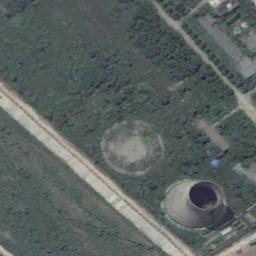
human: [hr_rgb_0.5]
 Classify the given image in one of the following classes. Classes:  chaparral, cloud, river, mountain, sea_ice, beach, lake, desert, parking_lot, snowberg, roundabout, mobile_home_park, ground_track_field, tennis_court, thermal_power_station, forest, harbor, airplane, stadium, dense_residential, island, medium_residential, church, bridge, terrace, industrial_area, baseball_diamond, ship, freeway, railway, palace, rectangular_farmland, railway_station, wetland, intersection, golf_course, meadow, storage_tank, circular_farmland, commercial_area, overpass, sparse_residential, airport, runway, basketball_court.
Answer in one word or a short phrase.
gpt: thermal_power_station